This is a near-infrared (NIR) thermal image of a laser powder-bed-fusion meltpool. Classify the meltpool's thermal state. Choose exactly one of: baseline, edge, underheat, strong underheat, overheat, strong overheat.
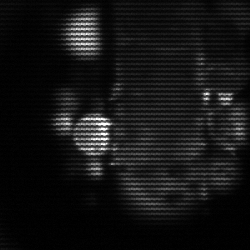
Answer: strong underheat